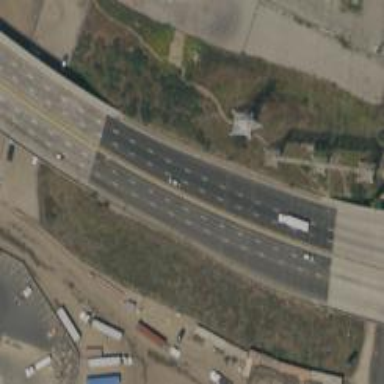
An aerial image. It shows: Cloverleaf junction on motorway link.